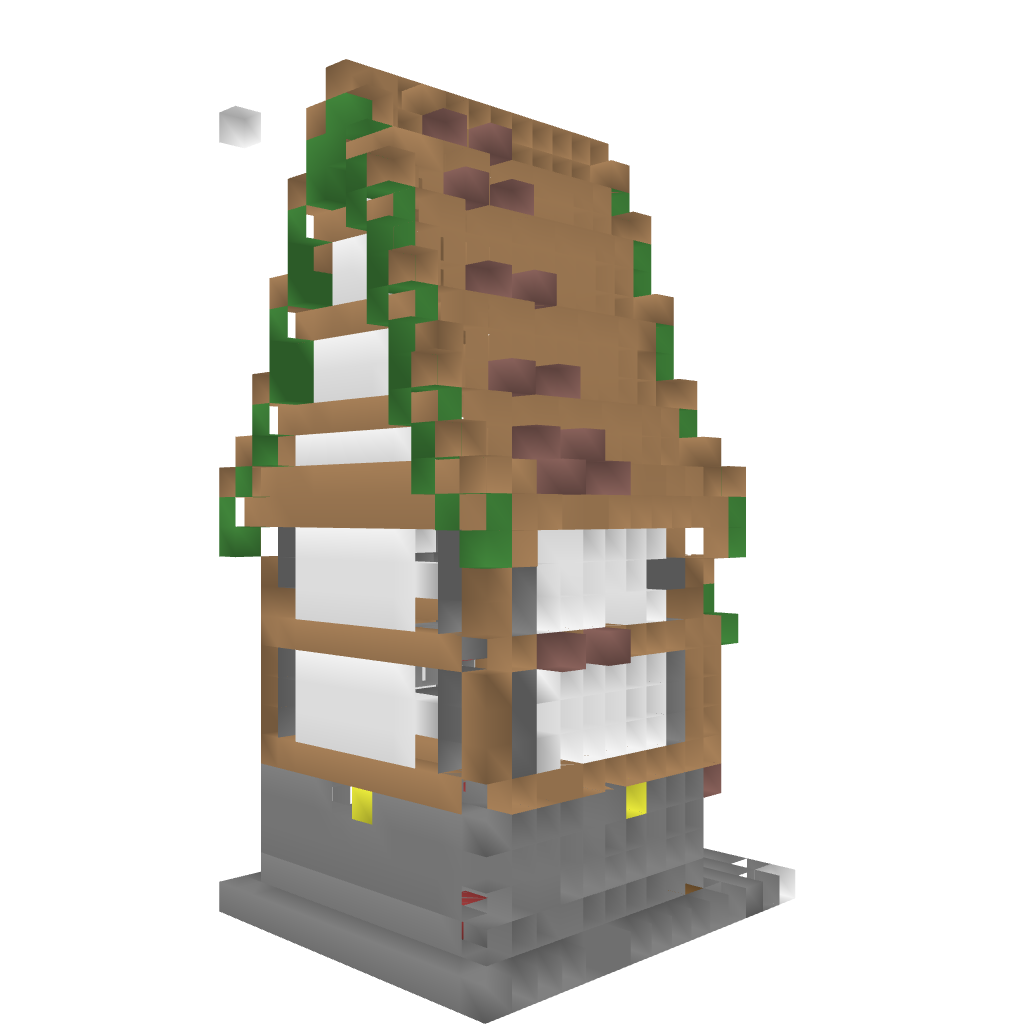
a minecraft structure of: Pretty Little Shop high quality